Aerial crown-view tile of a tropical tree (Barro Colorado Island, Panama), acquired 20240611:
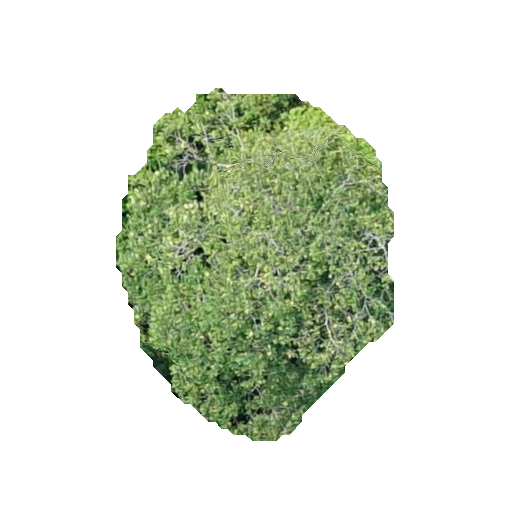
Species: Dipteryx oleifera
GBIF accepted scientific name: Dipteryx oleifera
Crown area: 114.124 m²